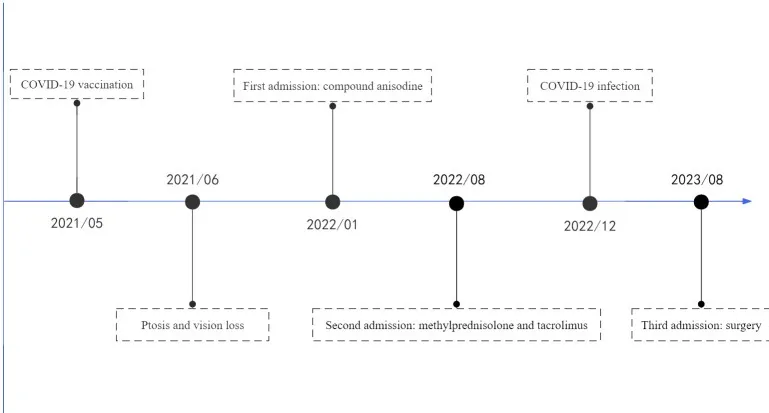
Timeline of treatment.
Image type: chart (chart)